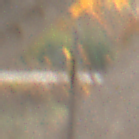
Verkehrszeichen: UmleitungswegweiserLinksweisend
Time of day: SunriseSunset
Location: Roofed (Suburban)
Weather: Clear
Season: NotSpecified
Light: Natural